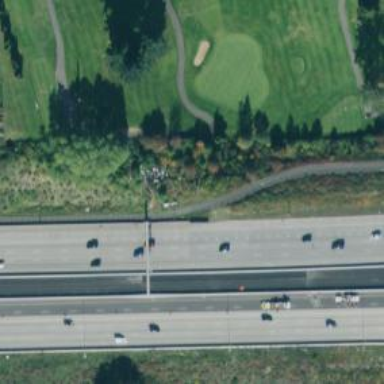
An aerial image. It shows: Path designated for golf carts.